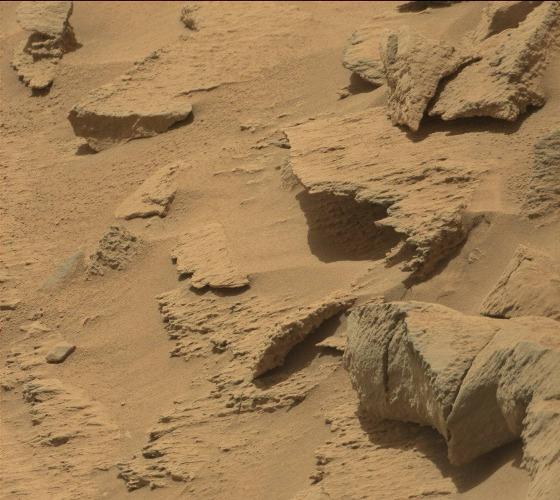
Terrain classes present: Bedrock, Gravel / Sand / Soil, Shadow